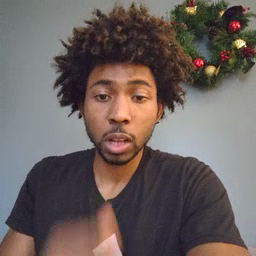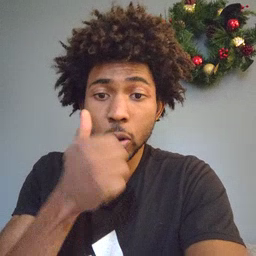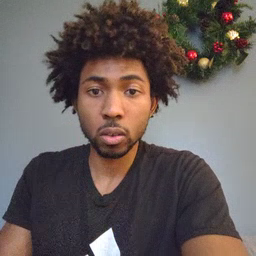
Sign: tomorrow